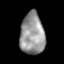
Tissue: lung
Cell type: Epithelial cells
Senescence score: 0.1585
Nuclear area (px): 991
Mean DAPI intensity: 151.126